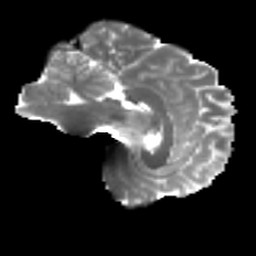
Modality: T2w
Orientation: sagittal
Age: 30
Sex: male
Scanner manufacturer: ge
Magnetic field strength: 3 T
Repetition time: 7.8 s
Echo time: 0.0607 s